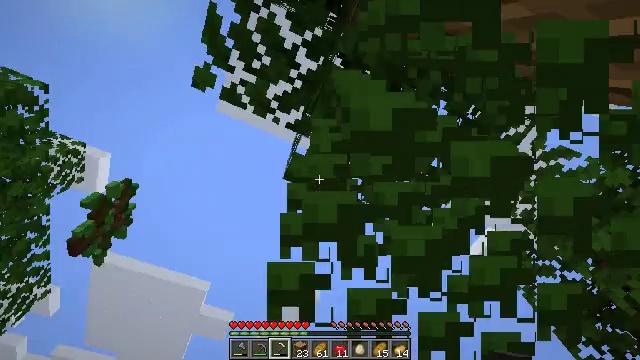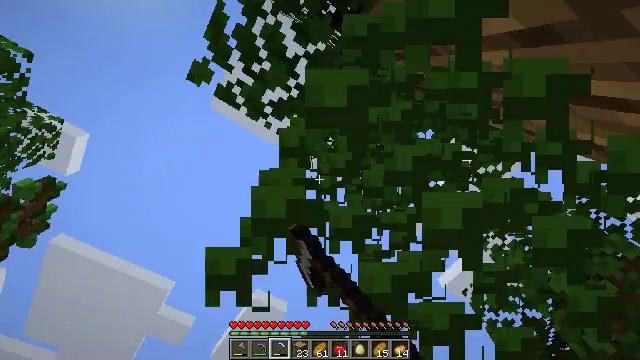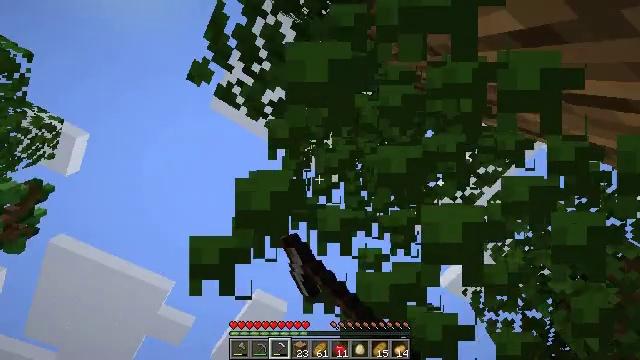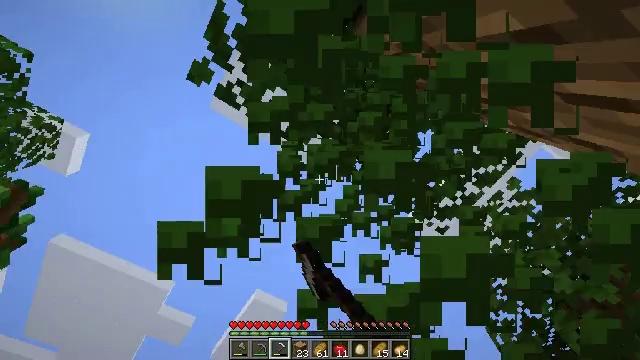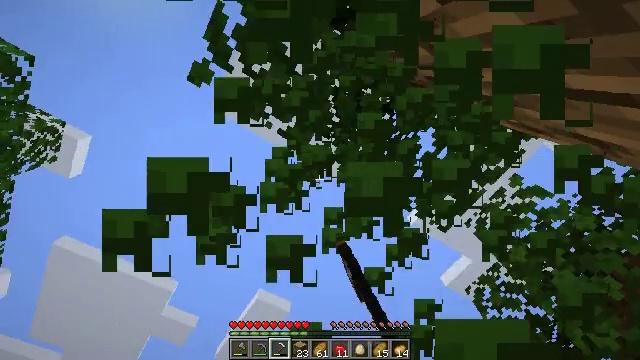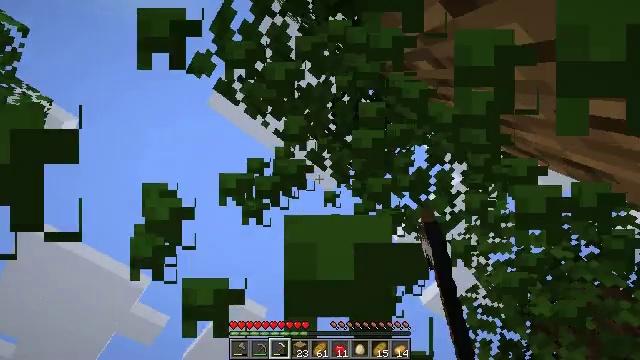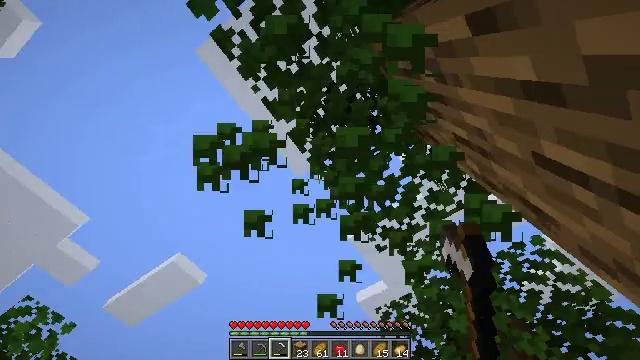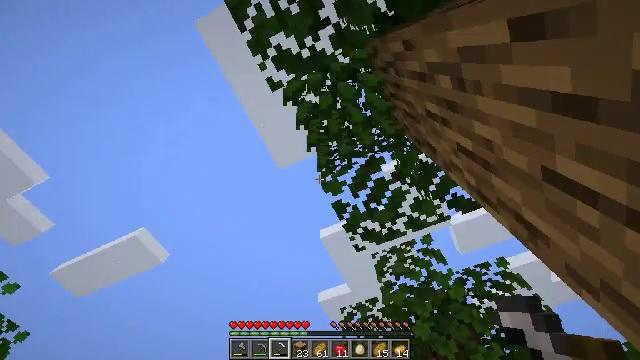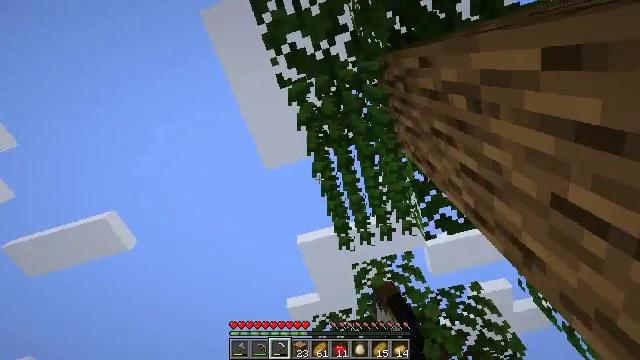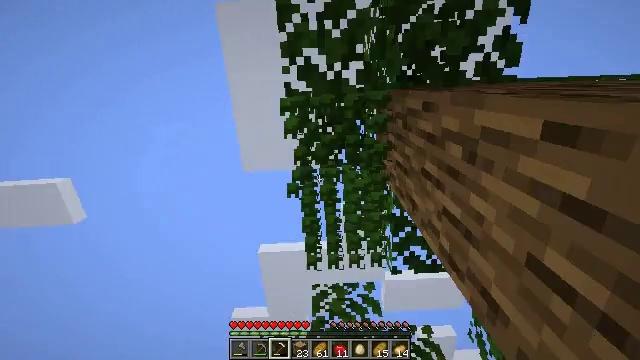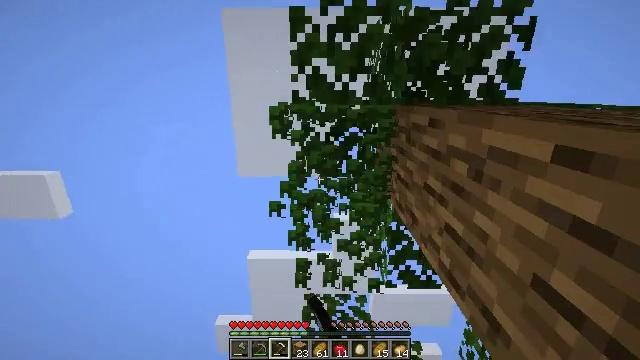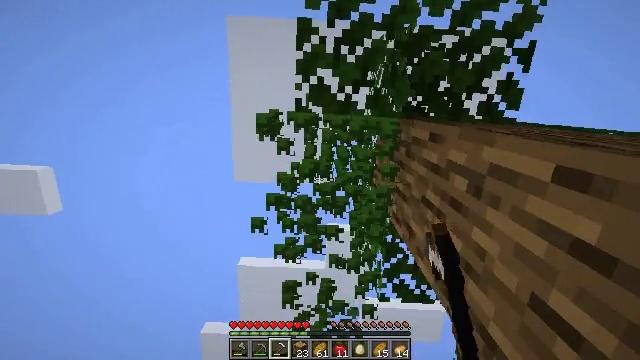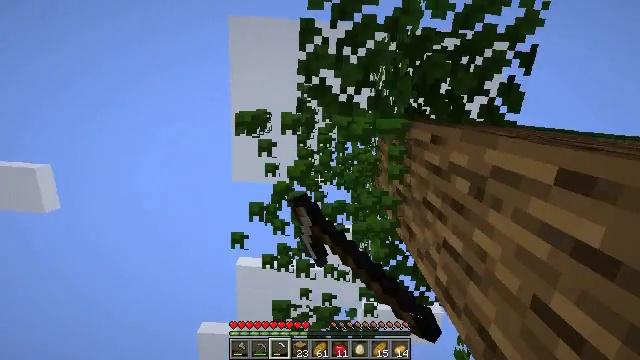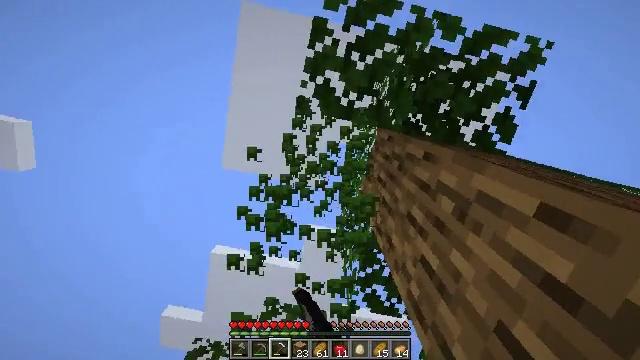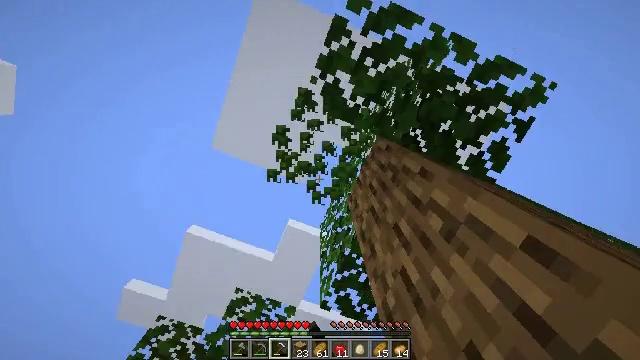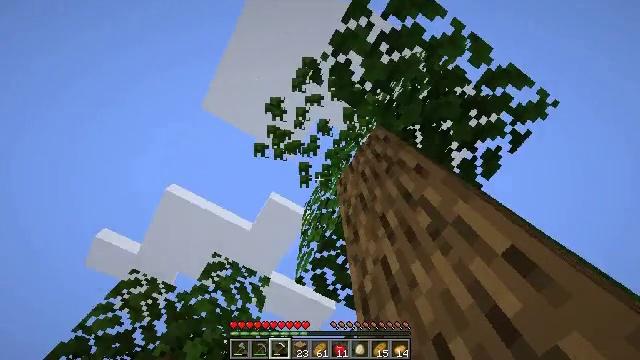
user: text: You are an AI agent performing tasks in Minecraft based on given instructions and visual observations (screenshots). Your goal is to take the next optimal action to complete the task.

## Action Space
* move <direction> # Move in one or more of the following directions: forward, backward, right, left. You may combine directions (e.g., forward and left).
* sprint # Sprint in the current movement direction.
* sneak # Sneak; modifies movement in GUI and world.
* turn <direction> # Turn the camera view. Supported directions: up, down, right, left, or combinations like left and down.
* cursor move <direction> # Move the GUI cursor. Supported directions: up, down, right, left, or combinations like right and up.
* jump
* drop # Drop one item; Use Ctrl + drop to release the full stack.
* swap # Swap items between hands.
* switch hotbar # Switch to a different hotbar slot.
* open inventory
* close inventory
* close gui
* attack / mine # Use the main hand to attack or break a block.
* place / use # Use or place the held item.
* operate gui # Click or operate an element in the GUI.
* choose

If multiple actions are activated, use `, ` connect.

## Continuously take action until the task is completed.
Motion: motion action
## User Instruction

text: Collect some oak leaves.
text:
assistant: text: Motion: turn right and up, attack / mine
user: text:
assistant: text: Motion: attack / mine
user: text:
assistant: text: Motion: attack / mine
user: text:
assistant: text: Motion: attack / mine
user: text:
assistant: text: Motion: move left, turn right and up, attack / mine
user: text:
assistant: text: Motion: move left, turn right and down, attack / mine
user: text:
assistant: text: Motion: move left, turn right, attack / mine
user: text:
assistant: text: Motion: turn right and up, attack / mine
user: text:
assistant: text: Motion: turn right and up, attack / mine
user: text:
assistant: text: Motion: turn right and up, attack / mine
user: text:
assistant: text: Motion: turn right and up, attack / mine
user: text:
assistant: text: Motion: attack / mine
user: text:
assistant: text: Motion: turn right, attack / mine
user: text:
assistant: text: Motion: move left, turn right, attack / mine
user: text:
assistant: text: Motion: move left, turn right and down, attack / mine
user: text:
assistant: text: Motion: turn right and down, attack / mine
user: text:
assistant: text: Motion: turn right and down, attack / mine
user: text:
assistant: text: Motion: turn right and up, attack / mine
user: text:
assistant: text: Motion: turn right and up, attack / mine
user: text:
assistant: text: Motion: turn right and up, attack / mine
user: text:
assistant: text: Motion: turn right, attack / mine
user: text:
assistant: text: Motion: turn right, attack / mine
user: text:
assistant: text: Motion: turn right and down, attack / mine
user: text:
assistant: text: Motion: turn right and down, attack / mine
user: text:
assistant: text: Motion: turn right and down, attack / mine
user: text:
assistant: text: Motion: turn right and down, attack / mine
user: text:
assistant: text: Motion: turn right, attack / mine
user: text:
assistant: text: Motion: turn right and down, attack / mine
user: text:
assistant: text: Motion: turn right and down, attack / mine
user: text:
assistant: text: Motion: turn down, attack / mine